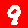
Digit: 9